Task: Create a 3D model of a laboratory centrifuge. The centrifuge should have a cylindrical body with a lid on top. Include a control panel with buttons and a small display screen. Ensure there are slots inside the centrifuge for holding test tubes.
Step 213:
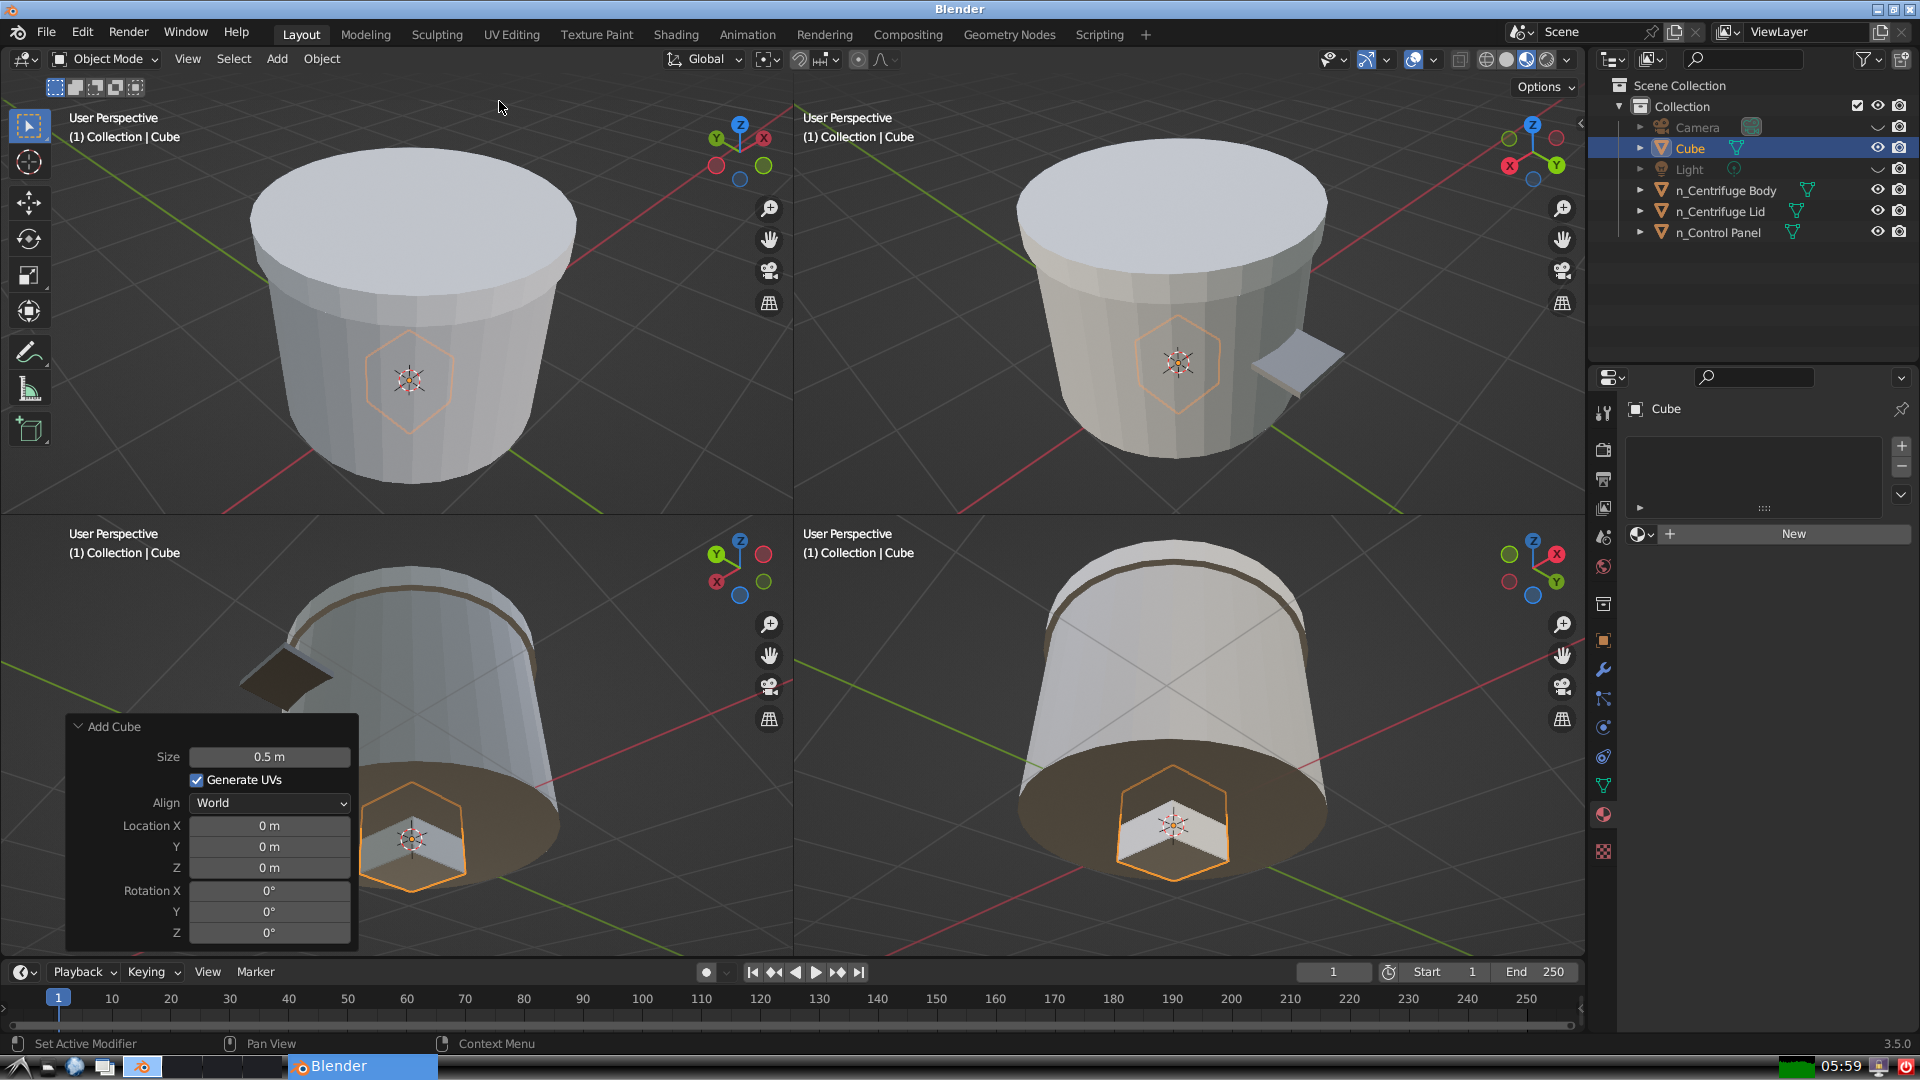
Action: {"mouse_move": [270, 757]}